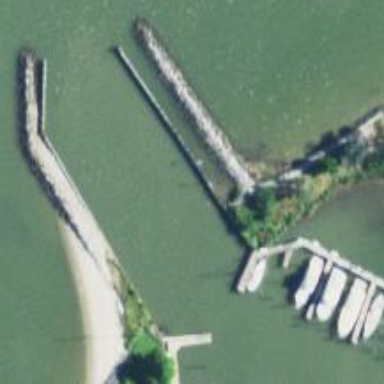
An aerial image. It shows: Breakwater structure.